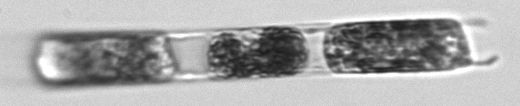
Label: Hemiaulus